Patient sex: F
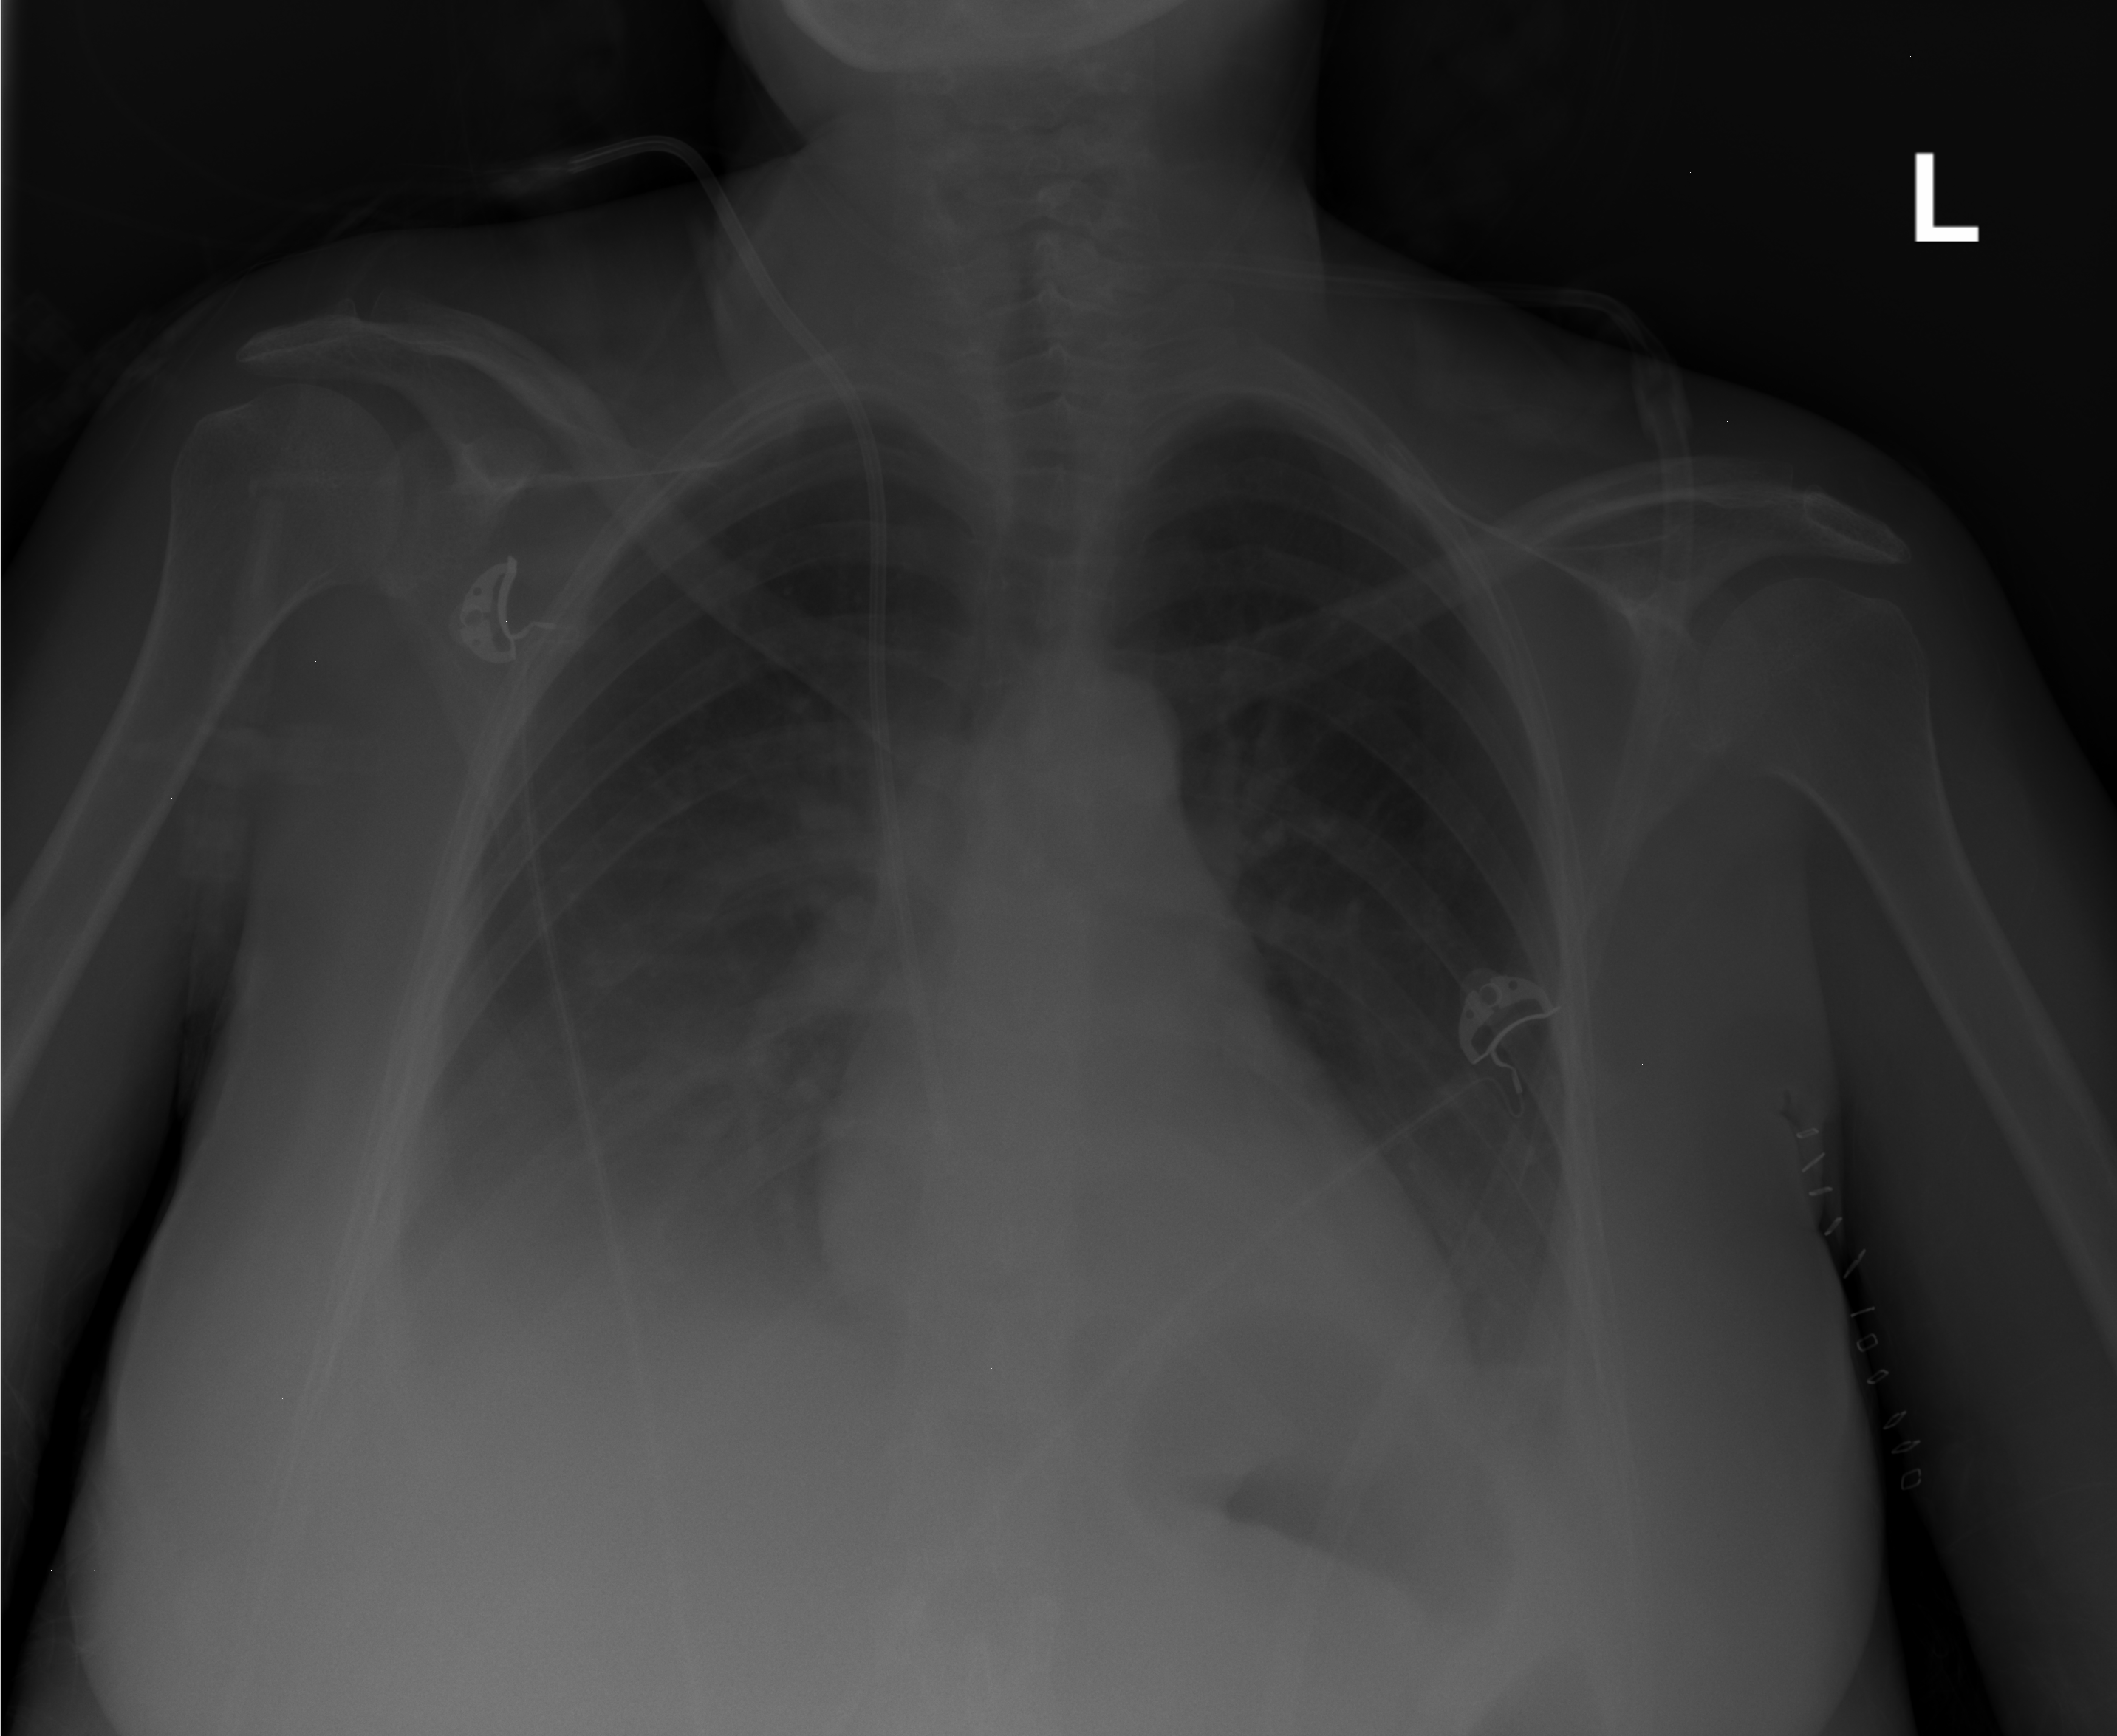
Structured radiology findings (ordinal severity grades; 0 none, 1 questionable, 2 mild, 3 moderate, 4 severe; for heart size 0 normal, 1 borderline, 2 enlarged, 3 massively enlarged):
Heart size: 0
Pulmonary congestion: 0
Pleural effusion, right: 3
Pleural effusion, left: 2
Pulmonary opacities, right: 0
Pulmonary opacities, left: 0
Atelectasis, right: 0
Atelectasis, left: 2